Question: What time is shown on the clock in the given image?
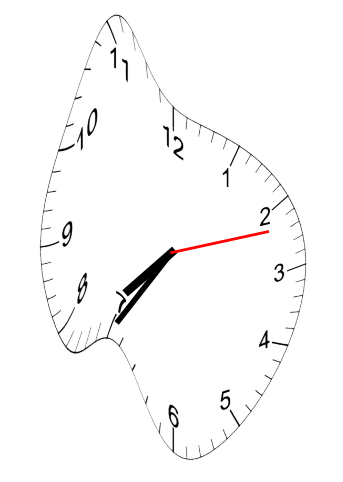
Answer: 07:35:12